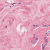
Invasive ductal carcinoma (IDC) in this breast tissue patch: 0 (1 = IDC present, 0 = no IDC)